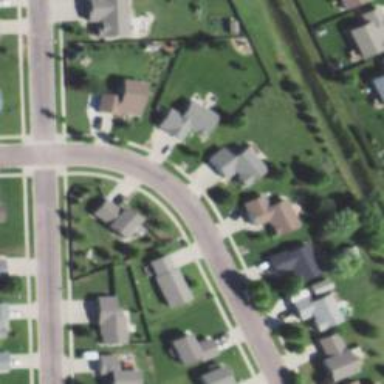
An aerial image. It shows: Residential road.